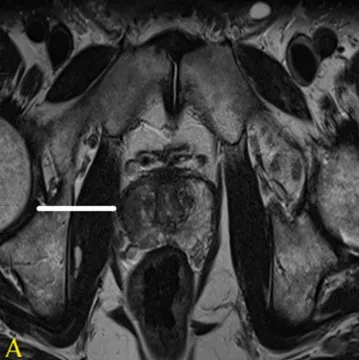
Magnetic resonance imaging of the prostate showing -. T2-weighted indicating lesion in the peripheral zone (white line).
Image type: radiology (mri)